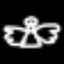
Label: angel